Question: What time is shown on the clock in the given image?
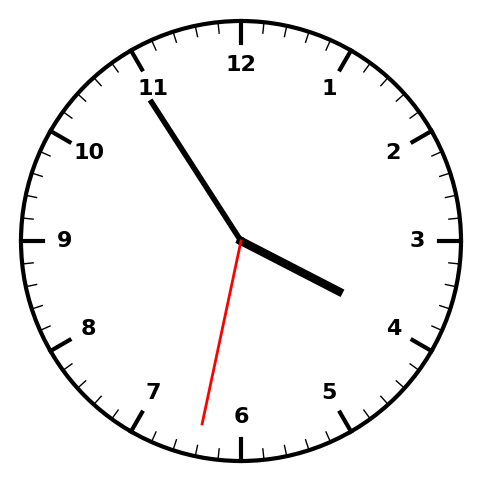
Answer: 03:54:32